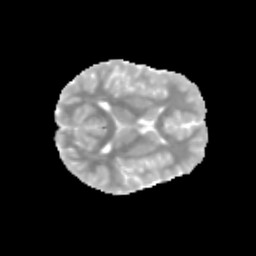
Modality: MD
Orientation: axial
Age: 10
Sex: male
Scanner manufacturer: siemens
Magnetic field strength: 3 T
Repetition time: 3.8 s
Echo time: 0.07 s